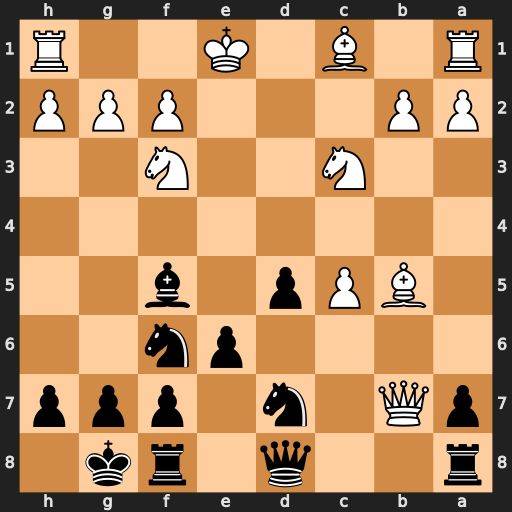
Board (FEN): r2q1rk1/pQ1n1ppp/4pn2/1BPp1b2/8/2N2N2/PP3PPP/R1B1K2R
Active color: b
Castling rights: KQ
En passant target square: -
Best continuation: Nxc5 Qc6 Rc8